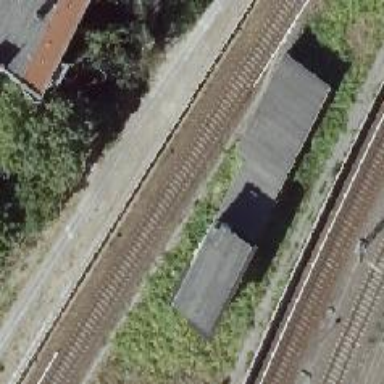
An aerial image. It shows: Railway signal.